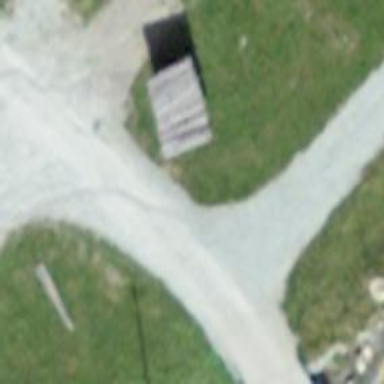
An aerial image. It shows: Gravel track with grade2 quality.